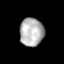
Tissue: lung
Cell type: T cells
Senescence score: 0.1418
Nuclear area (px): 660
Mean DAPI intensity: 179.241